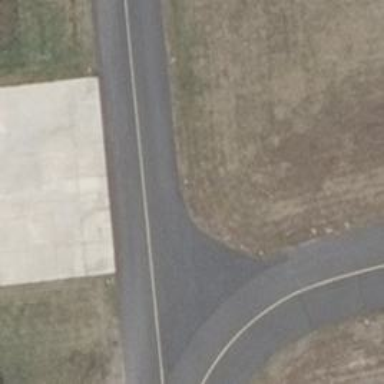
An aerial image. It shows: Taxiway edge marked with aviation lights.